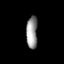
Tissue: lung
Cell type: Fibroblasts
Senescence score: 0.2239
Nuclear area (px): 357
Mean DAPI intensity: 149.703